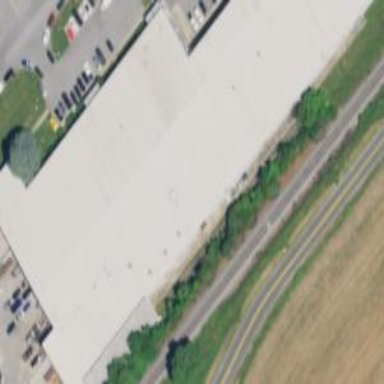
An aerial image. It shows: Car repair shop located in building.